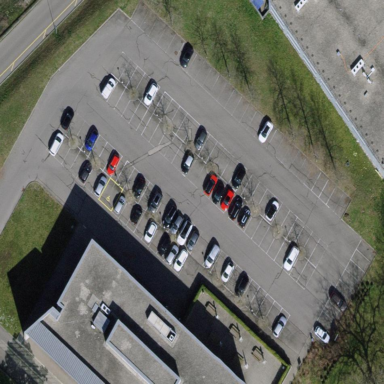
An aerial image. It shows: Parking area with surface.